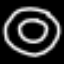
Label: donut